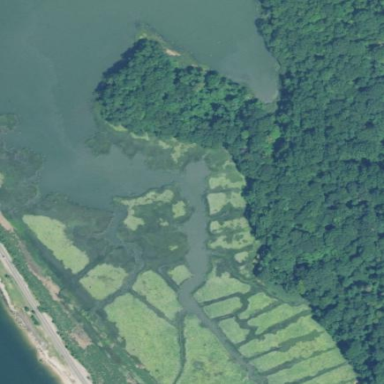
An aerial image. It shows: Wetland area characterized by wet meadow.